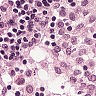
Metastatic tissue present: no